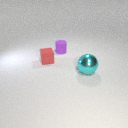
small red rubber cube behind large cyan metal sphere